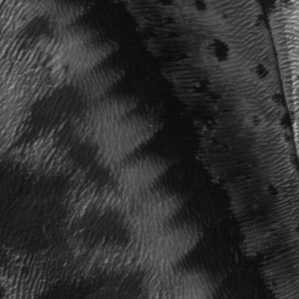
Label: frost